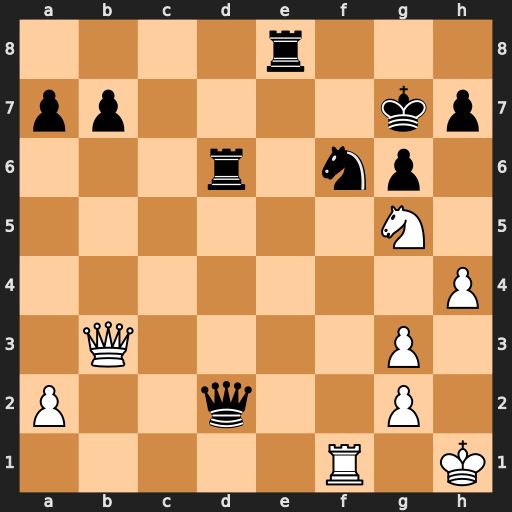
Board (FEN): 4r3/pp4kp/3r1np1/6N1/7P/1Q4P1/P2q2P1/5R1K
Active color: w
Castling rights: -
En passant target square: -
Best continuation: Qf7+ Kh8 Rxf6 Qe1+ Kh2